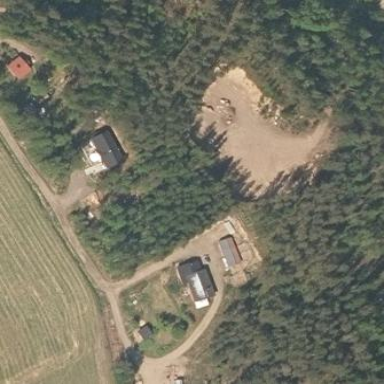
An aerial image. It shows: Sand quarry.